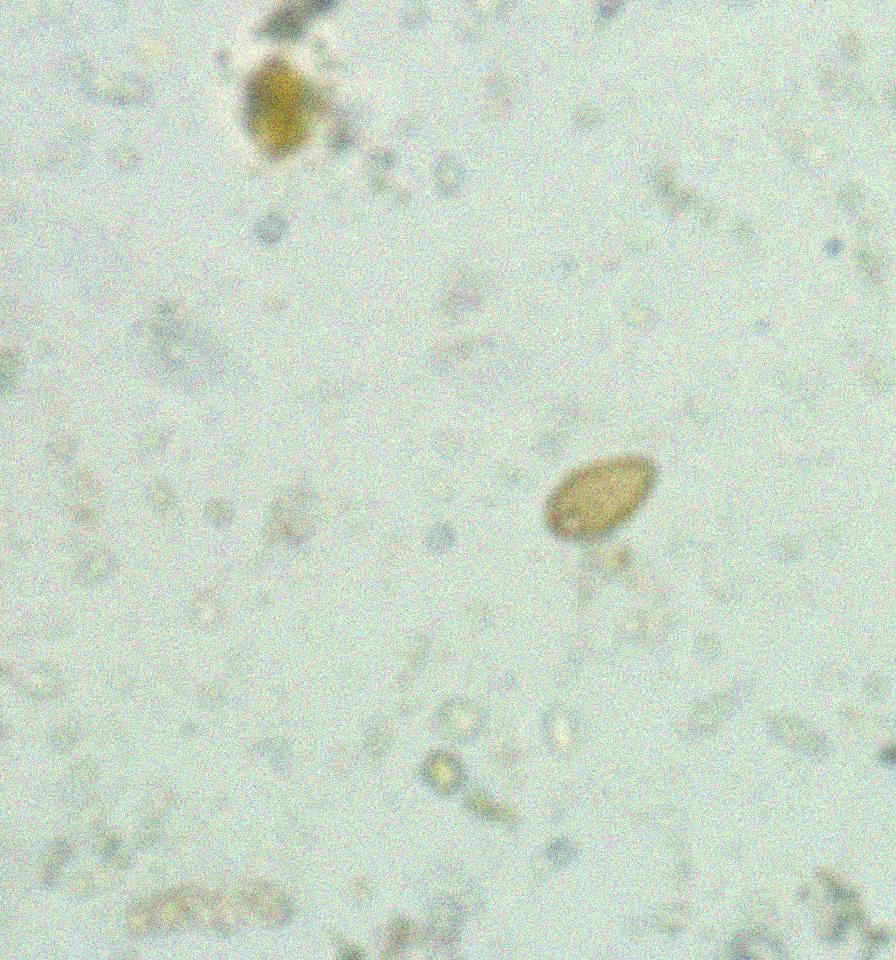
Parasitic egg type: Opisthorchis viverrine